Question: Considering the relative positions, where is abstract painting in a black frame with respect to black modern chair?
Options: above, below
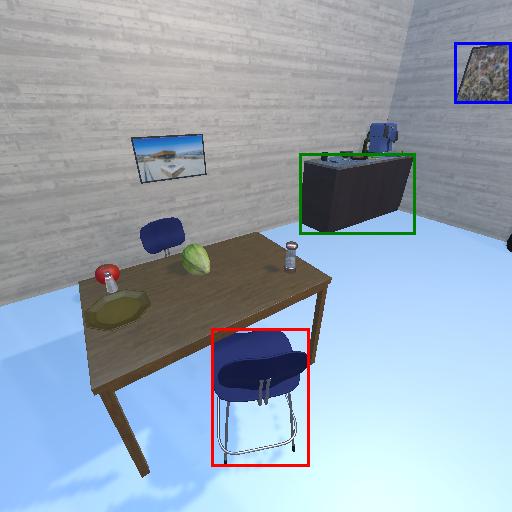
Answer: above